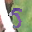
Label: 5